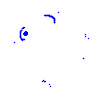
Particle: electron